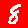
Digit: 8